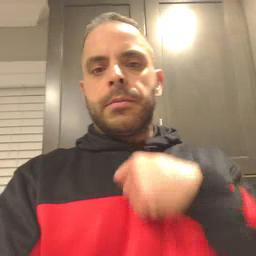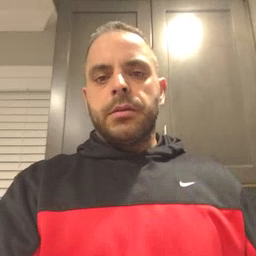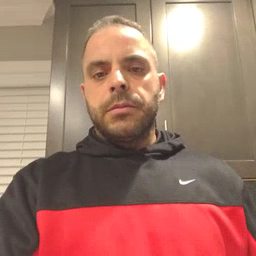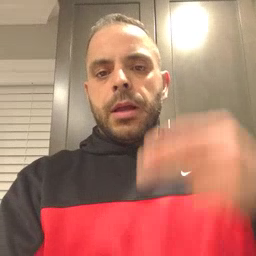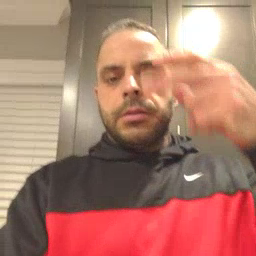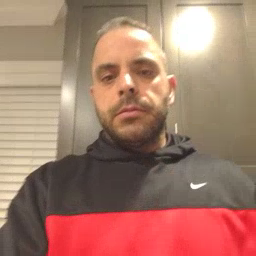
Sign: high